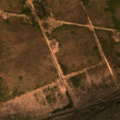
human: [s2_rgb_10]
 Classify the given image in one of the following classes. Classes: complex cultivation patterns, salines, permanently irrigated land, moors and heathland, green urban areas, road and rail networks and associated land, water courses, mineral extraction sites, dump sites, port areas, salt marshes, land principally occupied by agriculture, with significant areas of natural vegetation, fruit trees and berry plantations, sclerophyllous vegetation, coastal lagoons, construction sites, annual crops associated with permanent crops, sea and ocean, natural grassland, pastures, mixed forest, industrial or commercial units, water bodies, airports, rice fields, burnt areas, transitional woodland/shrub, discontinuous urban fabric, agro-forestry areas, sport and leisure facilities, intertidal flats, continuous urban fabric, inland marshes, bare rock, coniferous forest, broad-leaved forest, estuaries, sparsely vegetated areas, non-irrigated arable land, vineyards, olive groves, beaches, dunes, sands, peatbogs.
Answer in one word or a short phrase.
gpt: broad-leaved forest, peatbogs